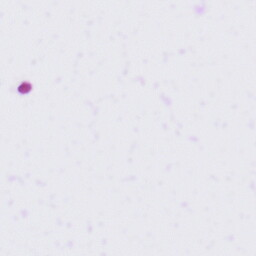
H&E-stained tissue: Tonsil